Field crop: maize
Growth stage: 2
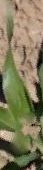
Species: maize